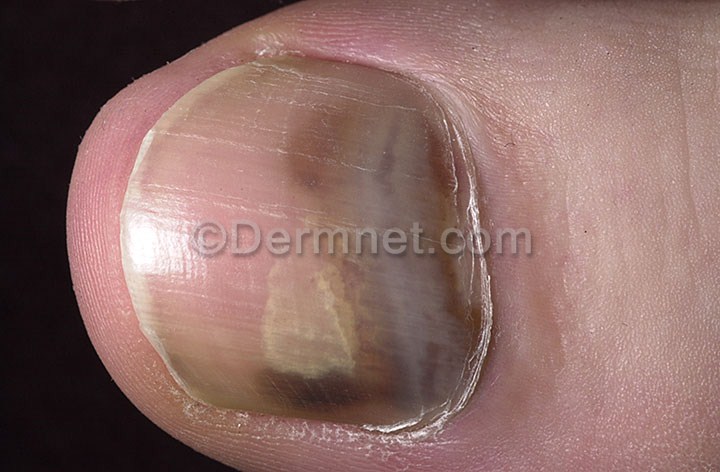
Disease: Nail Fungus and other Nail Disease